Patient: sex M, age 64
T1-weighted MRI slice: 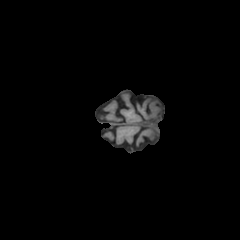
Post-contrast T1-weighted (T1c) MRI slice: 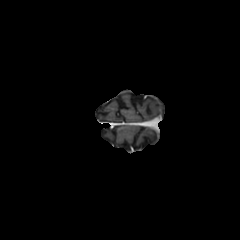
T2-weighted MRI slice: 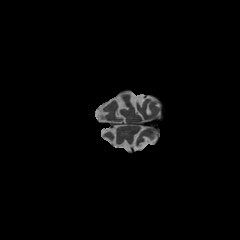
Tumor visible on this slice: no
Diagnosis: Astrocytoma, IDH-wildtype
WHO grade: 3